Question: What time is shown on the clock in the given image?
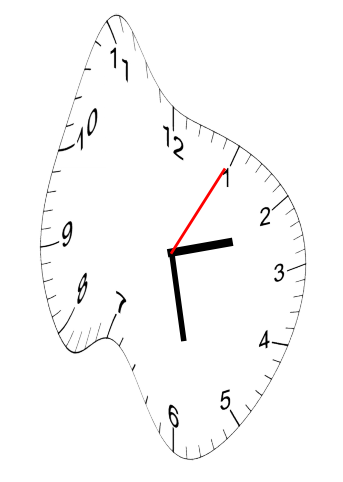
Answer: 02:28:05